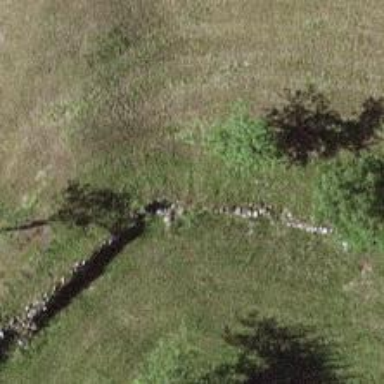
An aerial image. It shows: Wall made of dry stone.